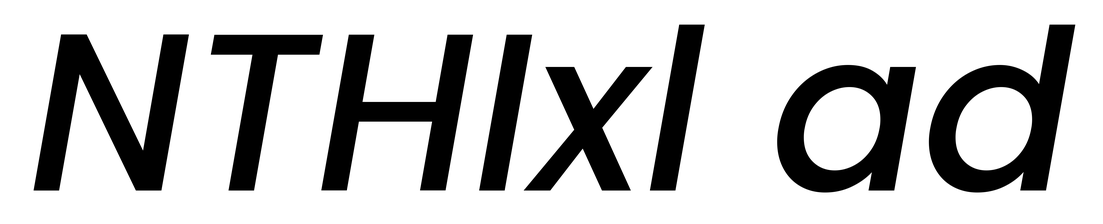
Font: Poppins-MediumItalic